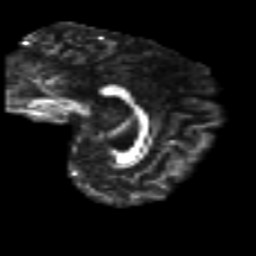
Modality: FA
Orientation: sagittal
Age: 27
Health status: ill
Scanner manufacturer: philips
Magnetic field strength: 3 T
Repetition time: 9 s
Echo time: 0.127 s